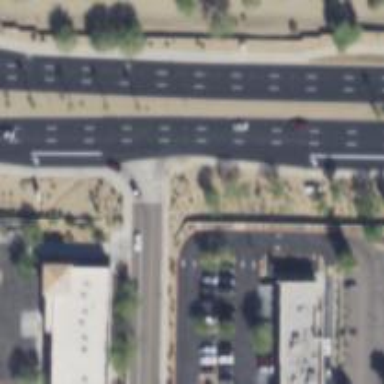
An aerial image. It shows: Solid stop line on the road.